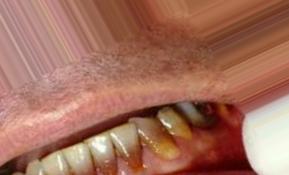
Condition: Tooth Discoloration